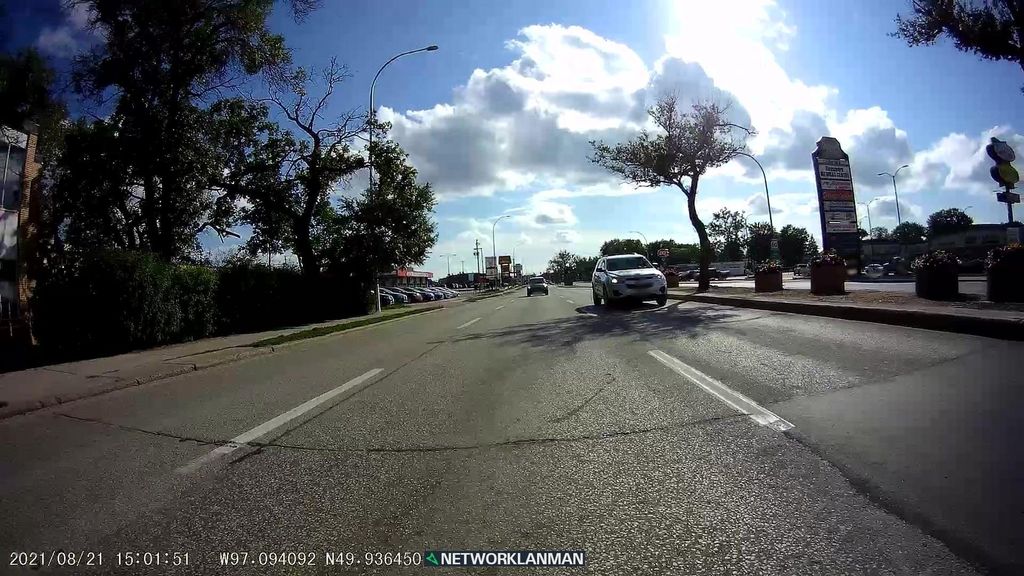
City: winnipeg